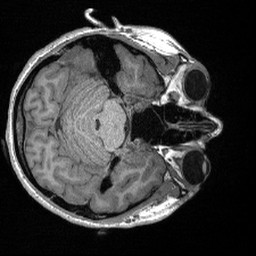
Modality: T1w
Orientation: axial
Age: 34
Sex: female